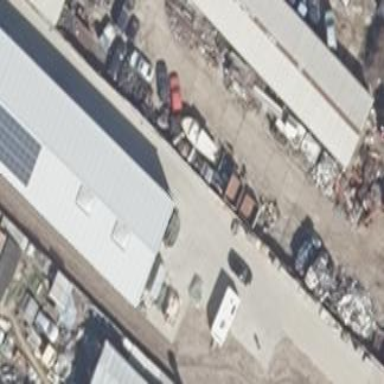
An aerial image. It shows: Storage building.